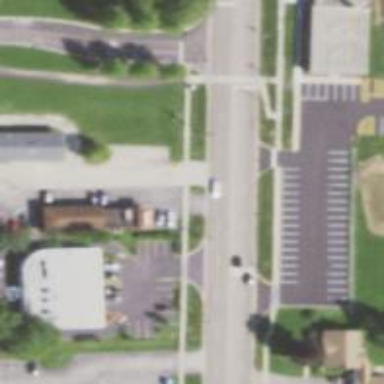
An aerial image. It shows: Unmarked road crossing.